Question: In a Delphi 2010 application with themes enabled I have two TPageControls (one inside the other) in a Form with a clMoneyGreen Background:

The outer page control correctly draw its background with the color of the parent component, the inner page control however draw its background with clBtnFace (red ellipsis in the image) instead of its parent control (TTabSheet)'s white. Is there a way to fix this without returning the page control to its windows classic appearance (lose windows theme)?
All fixes that I've found in Google and here on Stack Overflow involves OwnerDraw which make the page control lose its theming.
I have tried creating new page control component inherited from TPageControl with a method to handle the WM_ERASEBKGND windows message:
'''
procedure TMyPageControl.WMEraseBkGnd(var Msg: TWMEraseBkGnd);
begin
if Parent is TCustomPageControl then
begin
Brush.Color := clWhite;
Windows.FillRect(Msg.dc, ClientRect, Brush.Handle);
Msg.Result := 1;
end
else
inherited;
end;
'''
It paints the background white but some other method called after WM_ERASEBKGND (I'm guessing TWinControl's WM_PAINT method) repaints gray over the white background.
Note: I'm researching this because I'm implementing theming on a large application ported from Delphi 7, that's why I'm trying to solve this problem through a derived component: I can easily search and replace all the 207 TPageControl occurrences with my new class, but placing panels behind some of them would require way more time.
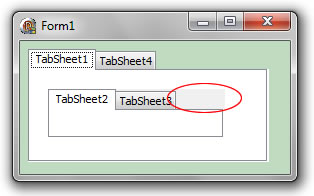
Answer: That's a known bug in Delphi 2010. You can work around it by adding a panel that is a child of the outermost tabsheet, and is the parent of the inner page control.
I've no idea why this fixes the problem. I only discovered the workaround myself because I noticed that in my app, the only nested tab/page controls that rendered properly were those with a panel suitably interposed.
If I recall correctly, the defect is not present in the latest Delphi versions.